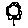
Label: flower